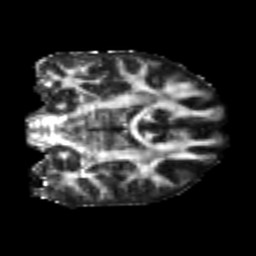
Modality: FA
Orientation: coronal
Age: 20
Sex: male
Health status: healthy
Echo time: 0.074 s